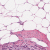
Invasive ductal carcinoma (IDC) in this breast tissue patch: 1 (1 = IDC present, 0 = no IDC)